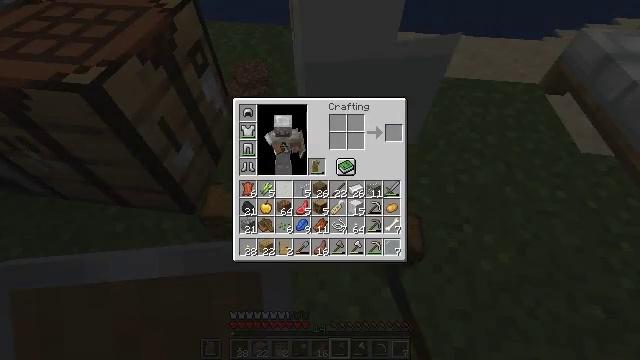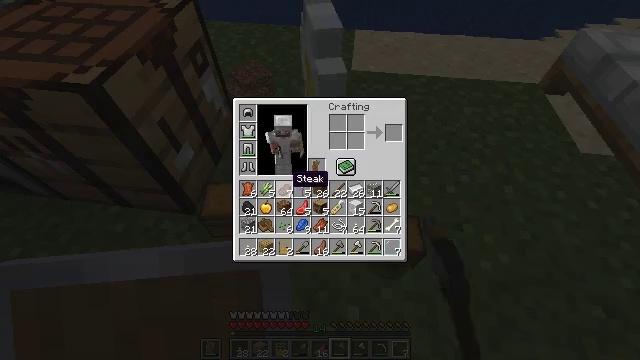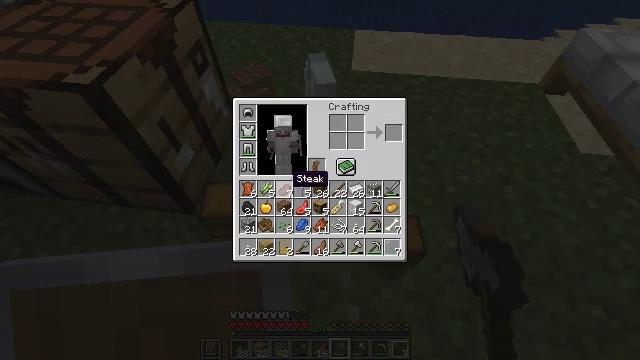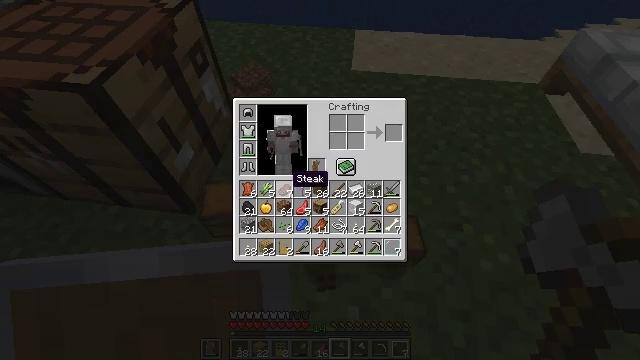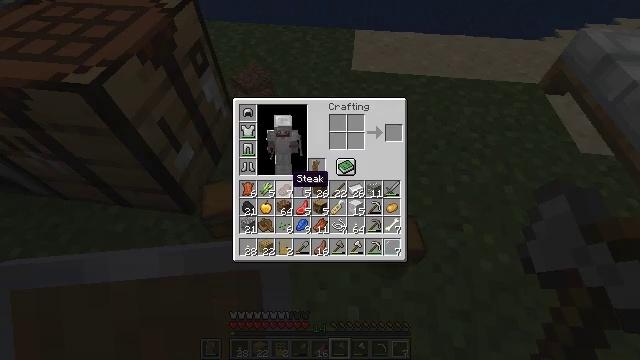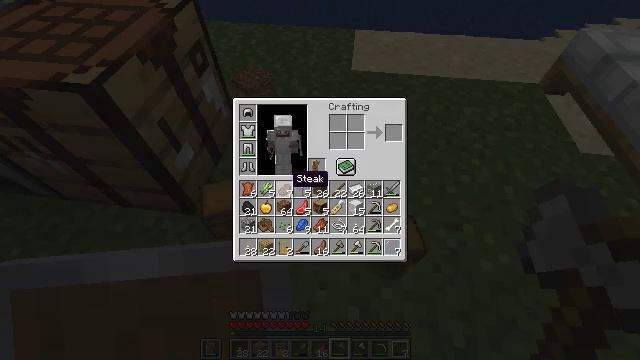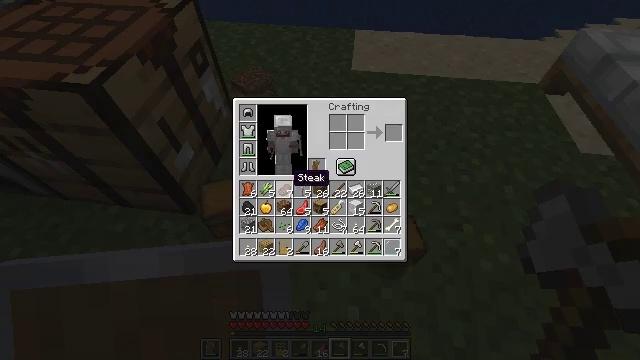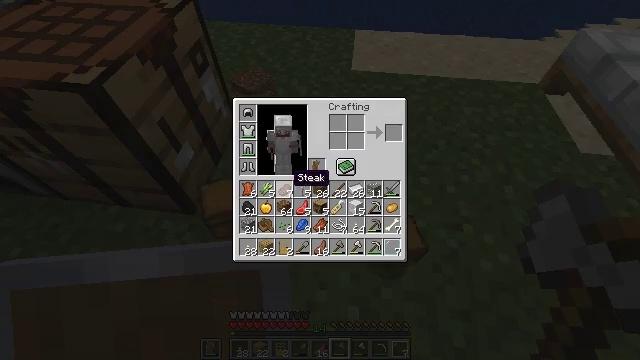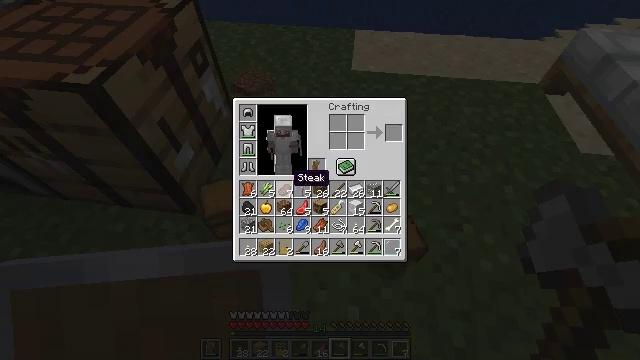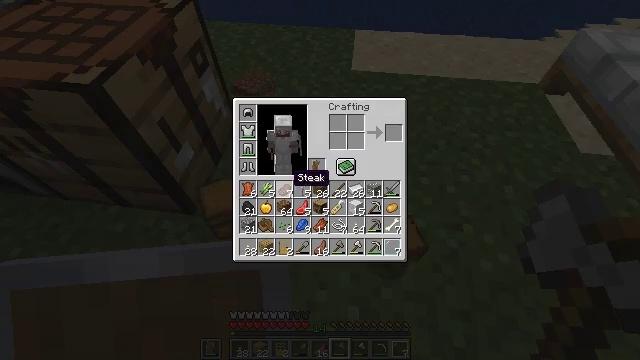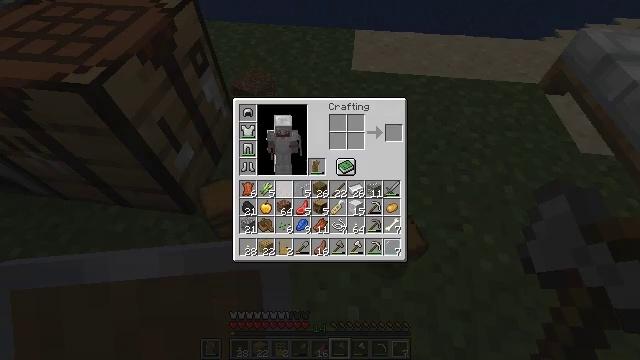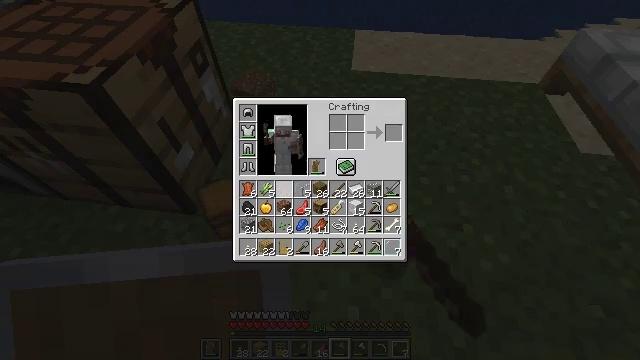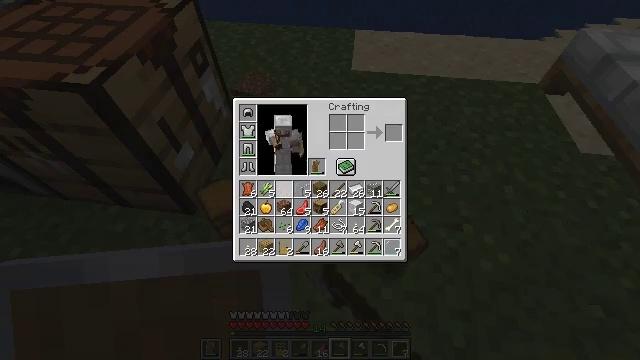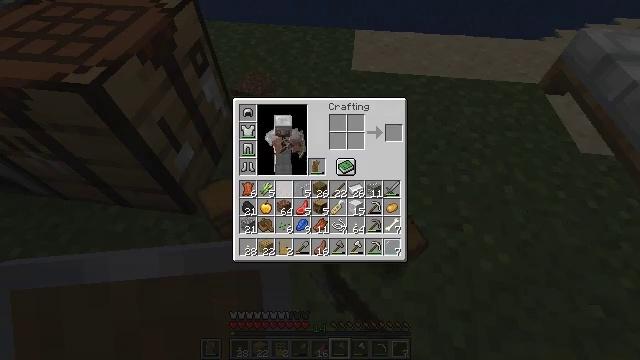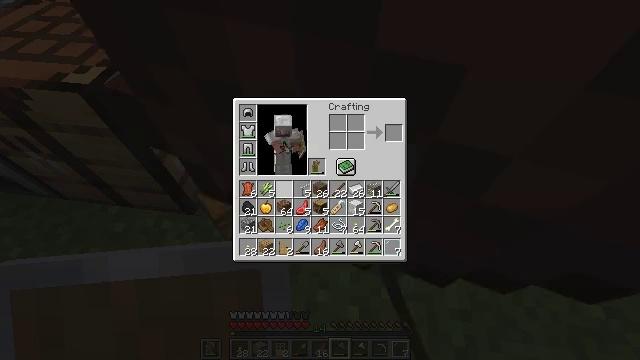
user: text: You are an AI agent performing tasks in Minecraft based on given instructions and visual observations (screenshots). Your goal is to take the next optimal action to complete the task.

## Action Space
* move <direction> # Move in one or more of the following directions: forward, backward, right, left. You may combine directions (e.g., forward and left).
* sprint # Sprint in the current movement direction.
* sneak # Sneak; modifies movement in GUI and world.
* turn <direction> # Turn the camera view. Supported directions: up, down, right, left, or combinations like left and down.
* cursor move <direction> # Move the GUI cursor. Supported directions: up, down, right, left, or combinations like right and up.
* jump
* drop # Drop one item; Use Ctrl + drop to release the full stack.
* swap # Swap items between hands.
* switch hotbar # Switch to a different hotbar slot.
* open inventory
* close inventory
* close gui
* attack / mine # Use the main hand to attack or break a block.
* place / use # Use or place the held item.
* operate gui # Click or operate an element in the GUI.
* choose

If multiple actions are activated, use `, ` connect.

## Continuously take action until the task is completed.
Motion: motion action
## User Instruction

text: Remove a cooked beef from the inventory.
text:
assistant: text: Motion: sprint, open gui
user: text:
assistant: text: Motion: sprint
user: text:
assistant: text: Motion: sprint
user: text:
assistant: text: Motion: sprint
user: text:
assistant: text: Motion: sprint
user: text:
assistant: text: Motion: sprint
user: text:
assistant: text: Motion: sprint
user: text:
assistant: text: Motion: sprint
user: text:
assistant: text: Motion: sprint
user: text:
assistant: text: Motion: sprint, drop
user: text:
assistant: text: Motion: sprint, drop
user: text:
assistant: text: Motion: sprint, drop
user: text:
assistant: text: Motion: sprint
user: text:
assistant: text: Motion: sprint
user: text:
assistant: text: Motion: sprint